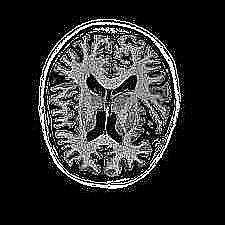
Label: notumor